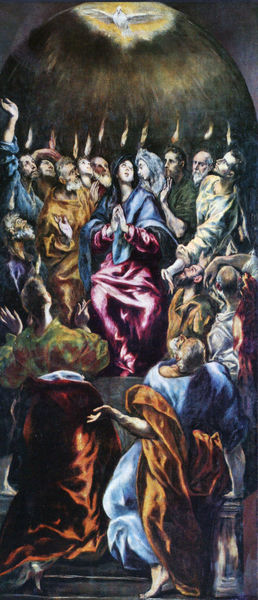
Titel: Pfingsten
Künstler: El Greco
Standort: Madrid
Institution: Museo del Prado
Schlagwörter: blau, dunkel, feuer, flügel, gemälde, gott, hand, himmel, mann, vogel, wolken, frauen, gelb, grün, menschen, ocker, sitzen, braun, bunt, frau, grau, kleid, kleider, köpfe, licht, männer, orange, schwarz, weiss, blick, haus, rot, beige, bart, arme, bärtig, gesicht, lang, stehen, stein, taube, hände, kirche, gewand, gold, gewänder, gesang, renaissance, rosa, fliegen, hellblau, ornage, spanien, liebe, farben, farbe, lila, violett, füsse, rundbogen, kuppel, treppe, treppen, kopftuch, goya, stufe, stufen, podest, fallen, leuchten, oben, pink, barfuss, nische, gewölbe, blenden, flamme, spanisch, fuss, glaube, religion, flammen, strahlen, tauben, knien, fliegend, beten, gebet, frieden, altar, schein, christus, jesus, christlich, hingabe, kniend, andacht, erscheinung, isokephalie, macht, heilige, fresko, empfangen, anbeten, grünn, erleuchtung, jünger, heilig, maria, anbetung, betend, gloriole, grieche, el greco, zungen, frün, fresco, altarbild, christi, himmelfahrt, geist, gelängt, weltkugel, streppe, dreifaltigkeit, apostel, pfingsten, heiliger geist, maris, aufschauen, magenta, friedenstaube, pfingstwunder, feuerzungen, überraschung, sacra conversatione, loben, preisen, extase, sacra conversazione, blendung, erfahrung, greco, erdball, fireden, heileiger geist, religös, schock, sprachen, ausschüttung, flammenzungen, sacra, lobpreisen, beart